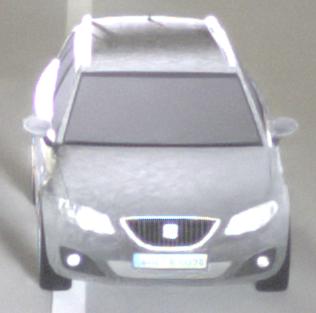
Make: SEAT
Model: Exeo ST 1.6
Detailed model: Exeo (3R) ST
Model produced from: 2010/05
Model produced until: 2010/08
Doors: 5
Color: gray
Road condition: dry road
Daytime: midday
Contrast: medium contrast